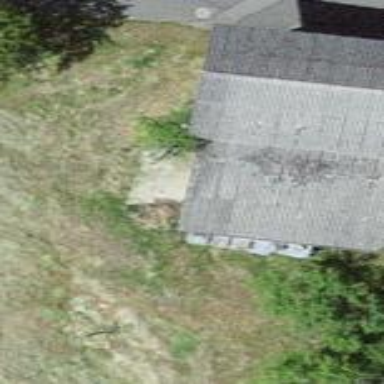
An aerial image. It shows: Barn.